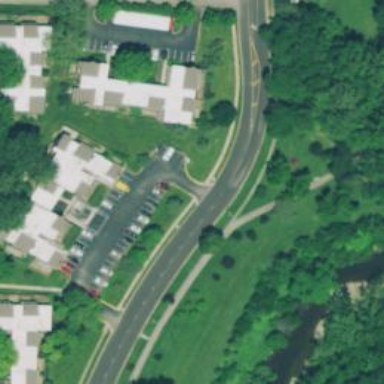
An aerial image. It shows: Residential road with sidewalk on the left.